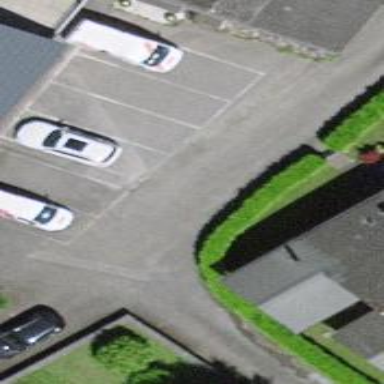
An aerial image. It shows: Parking area.